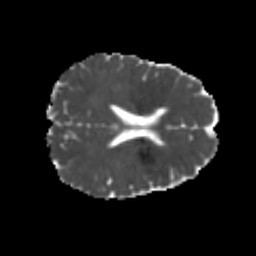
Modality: MD
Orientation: axial
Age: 22
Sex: female
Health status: healthy
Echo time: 0.074 s